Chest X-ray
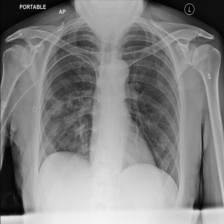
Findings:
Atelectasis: negative
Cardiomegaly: negative
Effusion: negative
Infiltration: positive
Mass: negative
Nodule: negative
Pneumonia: negative
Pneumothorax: negative
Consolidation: negative
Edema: negative
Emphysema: negative
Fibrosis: negative
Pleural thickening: negative
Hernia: negative